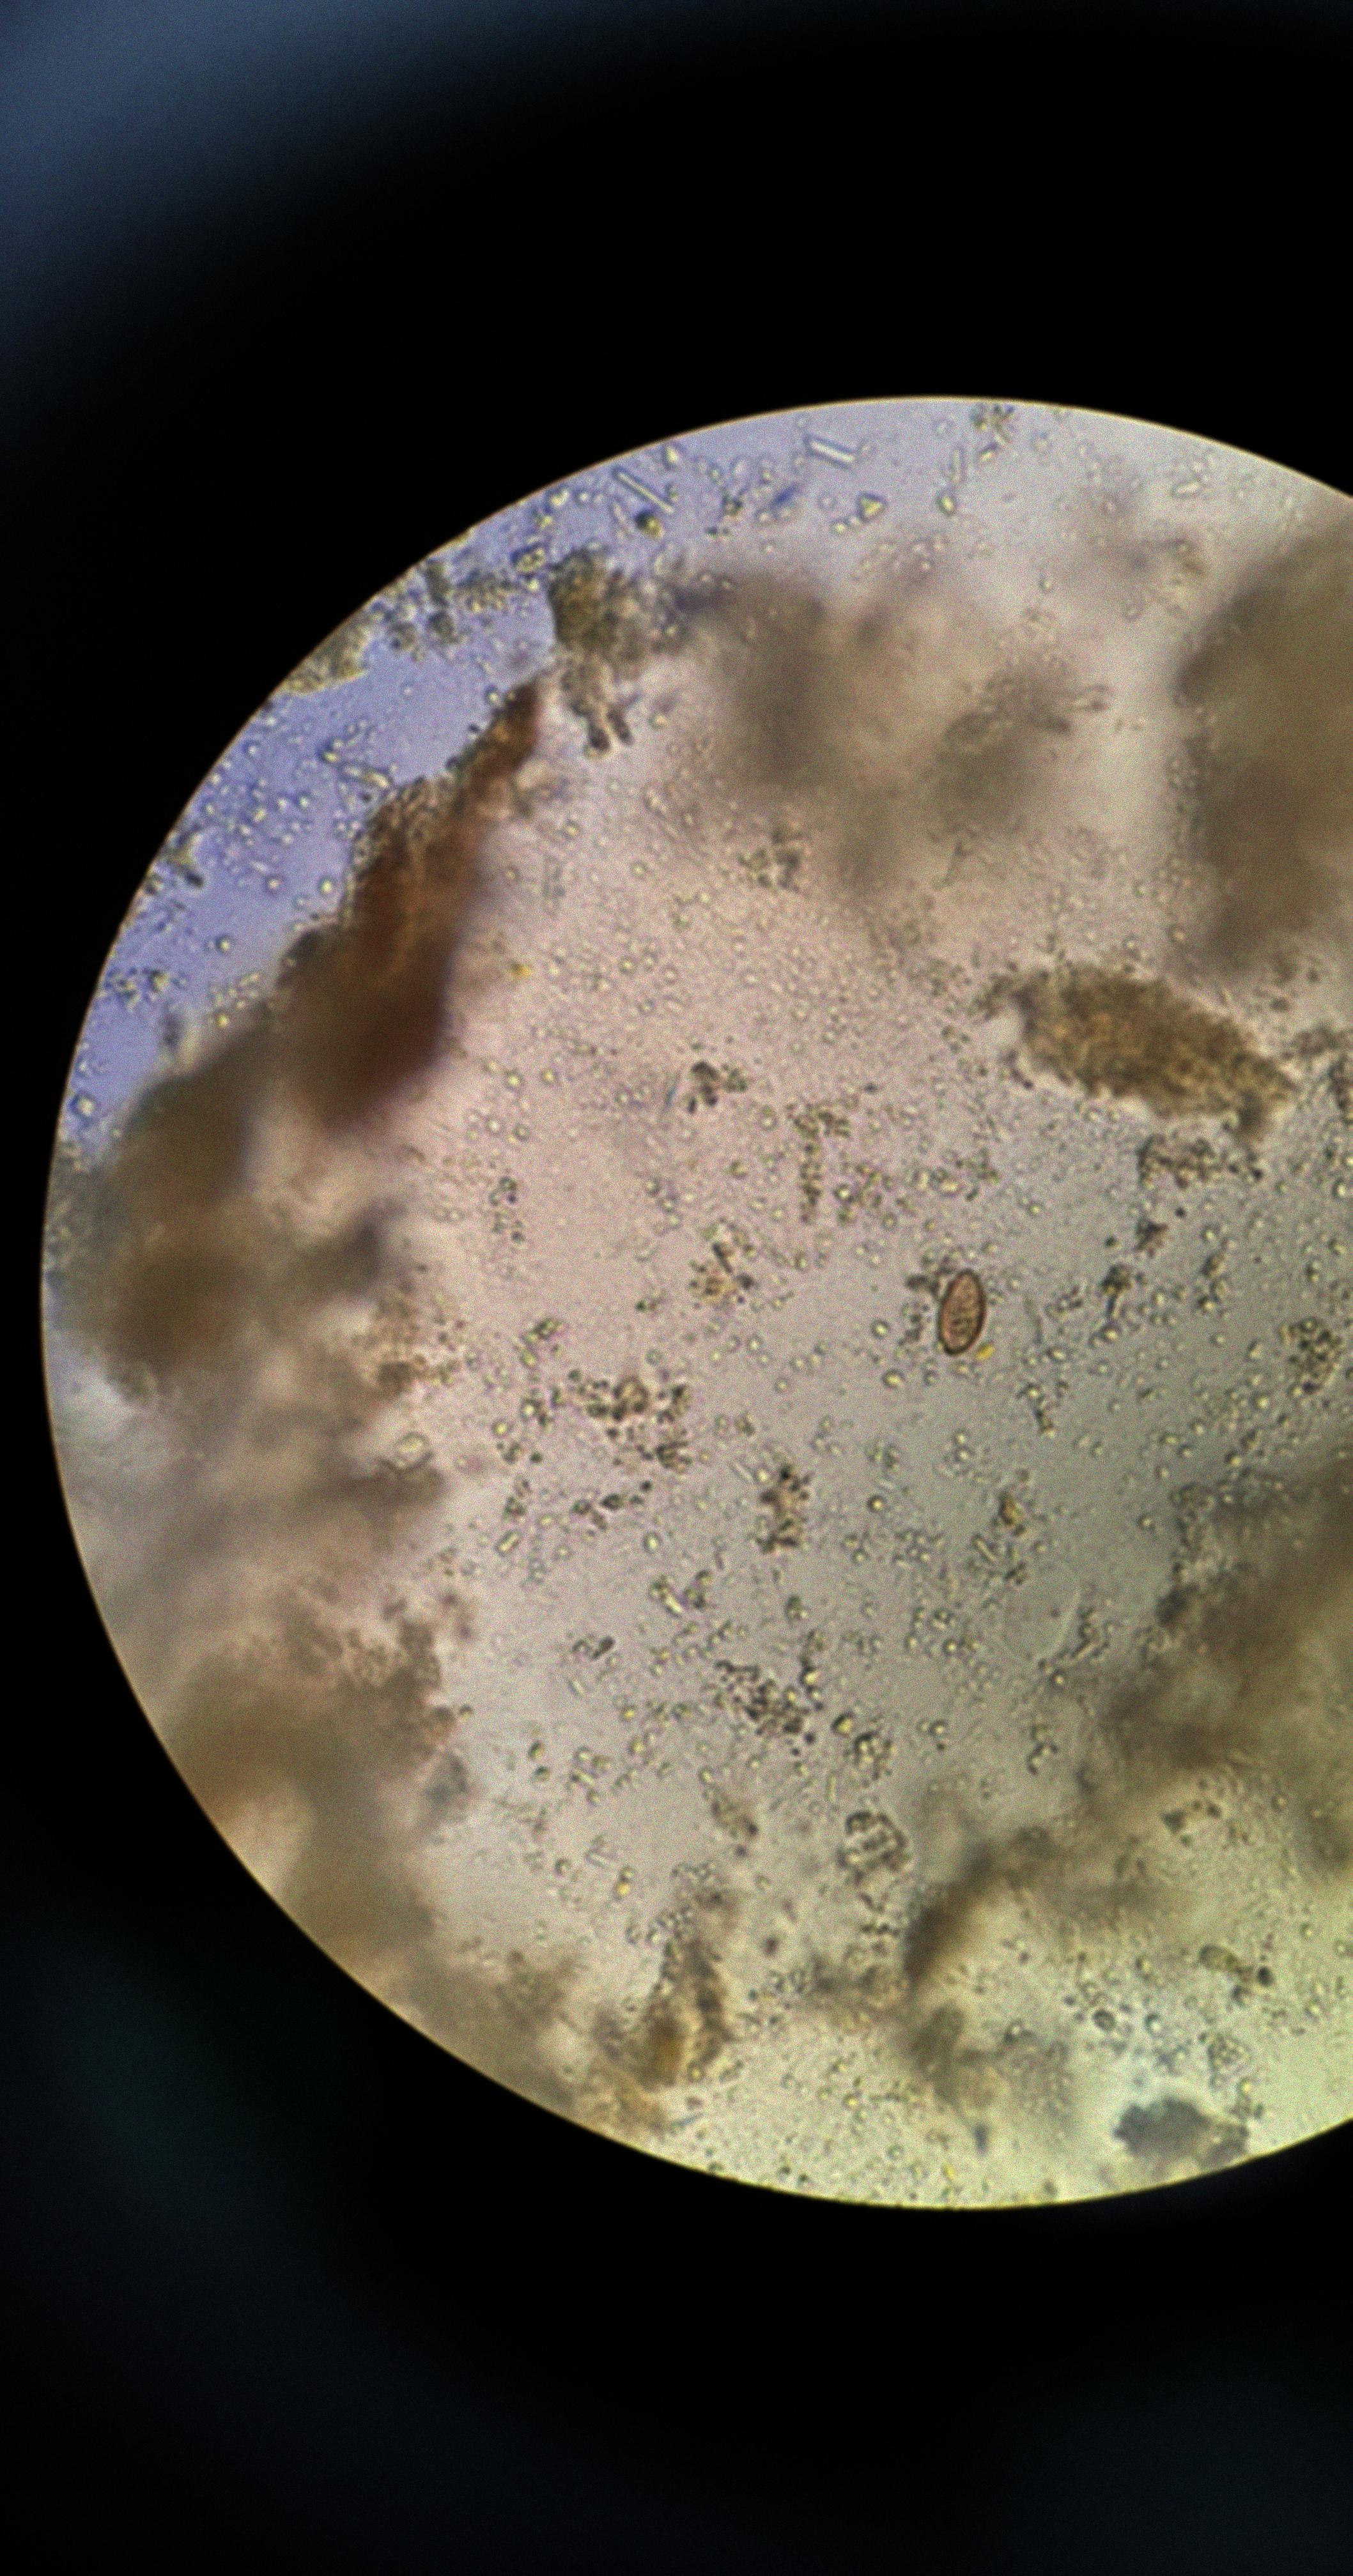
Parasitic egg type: Opisthorchis viverrine